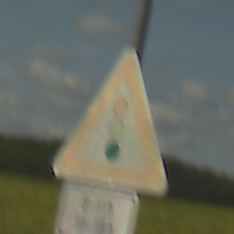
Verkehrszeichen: Lichtzeichenanlage
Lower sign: ZeitangabenOhneBeschraenkungAufWochentage2
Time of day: Midday
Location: Outdoor (RoadRail)
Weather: PartlyCloudy
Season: NotSpecified
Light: Natural